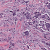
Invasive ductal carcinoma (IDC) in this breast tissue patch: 1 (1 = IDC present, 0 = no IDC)